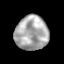
Tissue: prostate
Cell type: T cells
Senescence score: 0.2756
Nuclear area (px): 1102
Mean DAPI intensity: 169.74